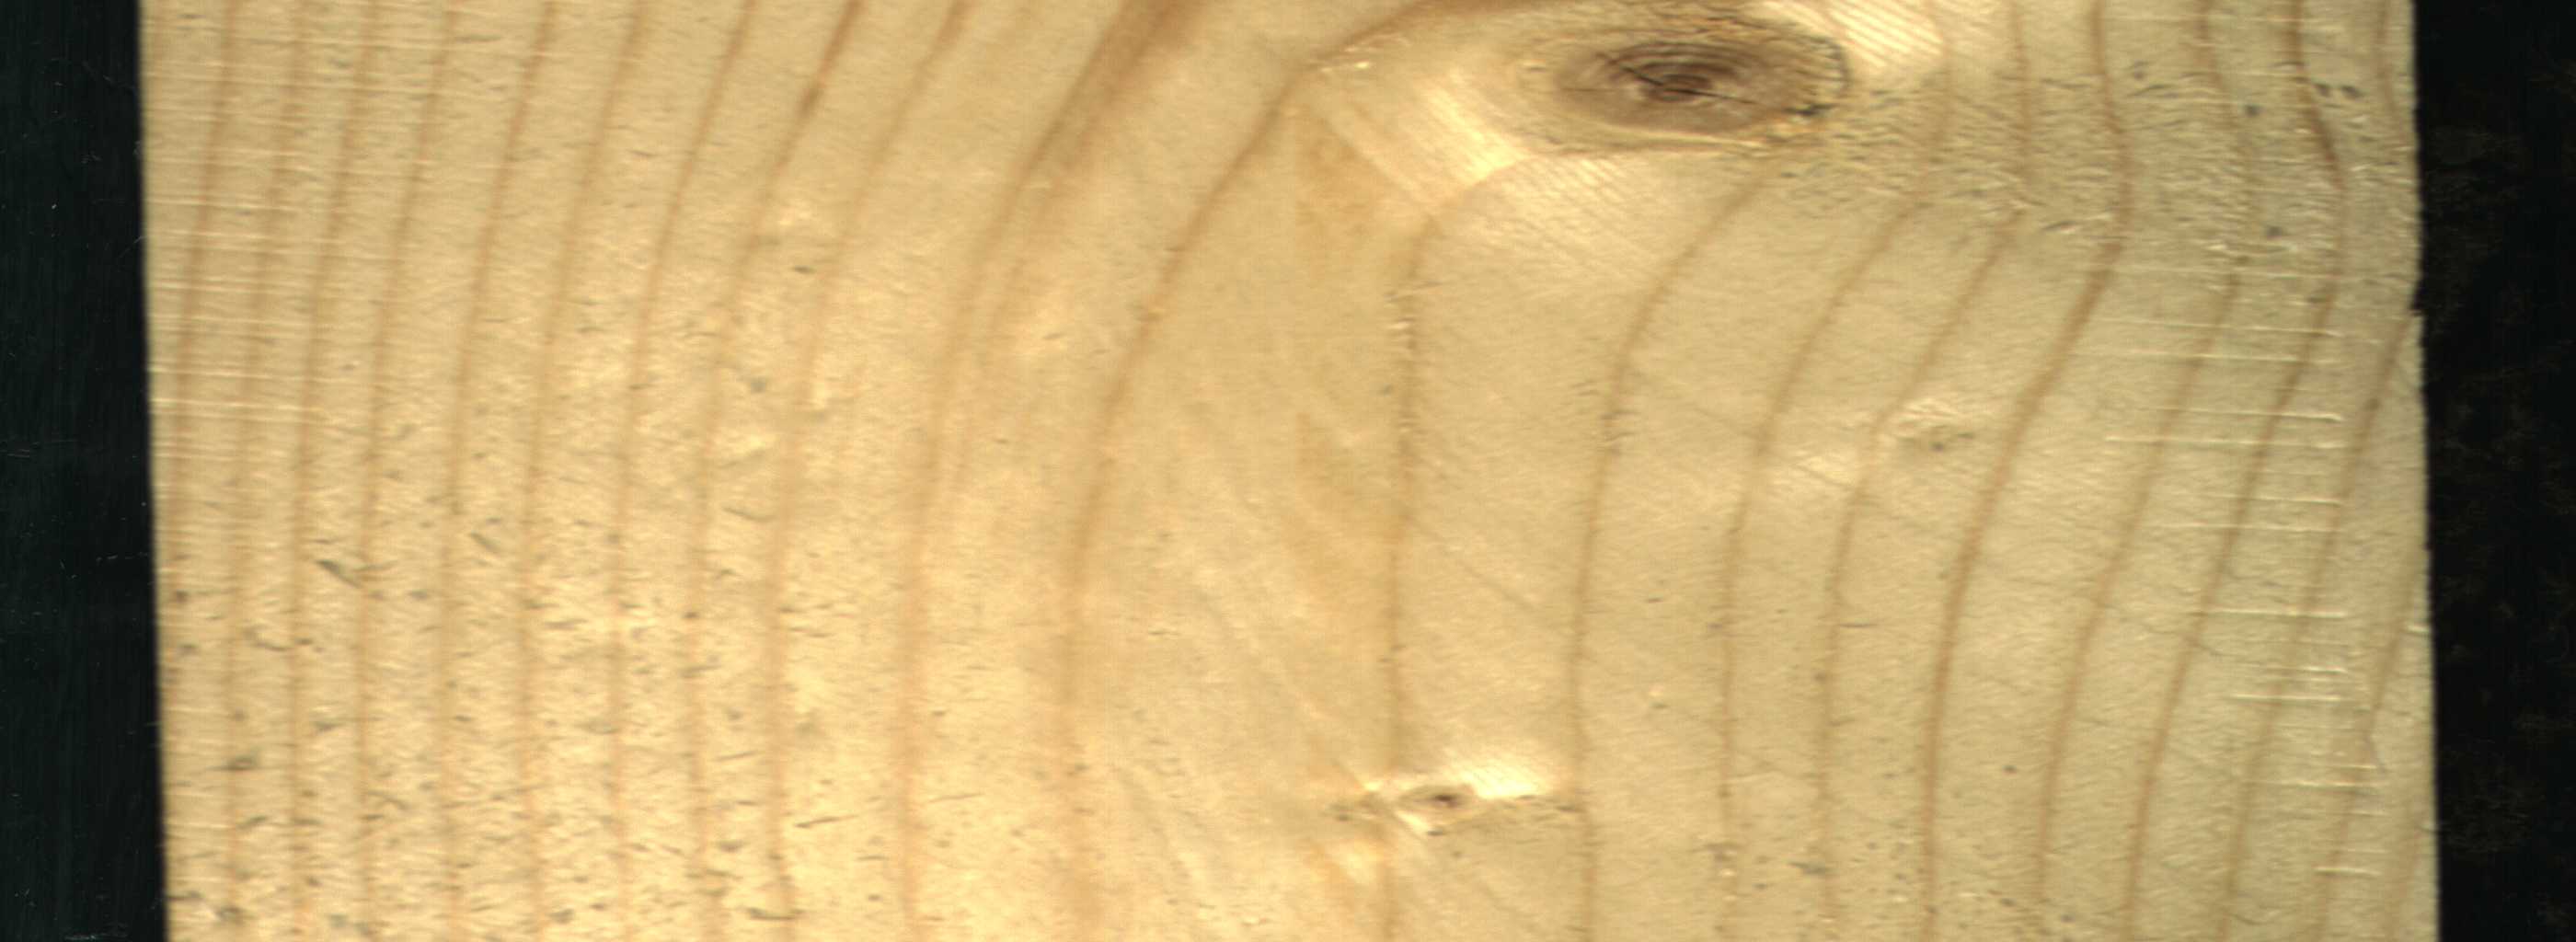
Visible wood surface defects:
knot_with_crack